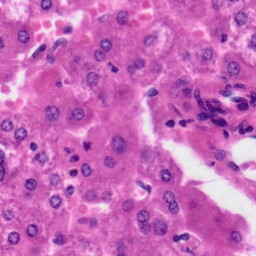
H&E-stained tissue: Liver